Interaction volume radius: 5 \u00c5
Interaction volume height: 25 \u00c5
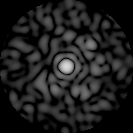
Disorder parameter: 0.8539